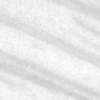
Label: change